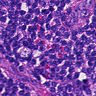
Metastatic tissue present: no